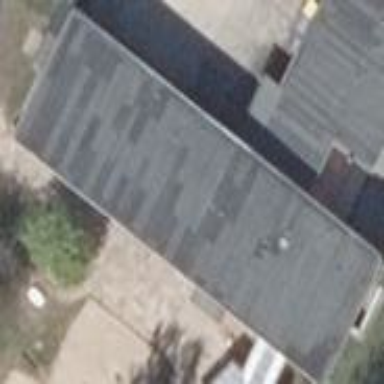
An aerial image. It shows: Kindergarten building.